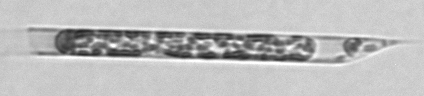
Label: Rhizosolenia